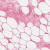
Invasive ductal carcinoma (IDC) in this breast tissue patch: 0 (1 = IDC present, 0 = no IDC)